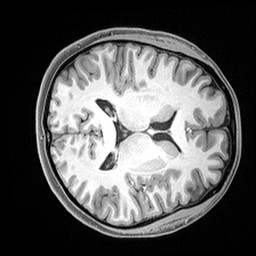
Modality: T1w
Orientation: axial
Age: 28
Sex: female
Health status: healthy
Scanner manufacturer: siemens
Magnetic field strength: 3 T
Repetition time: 2.4 s
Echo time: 0.00217 s